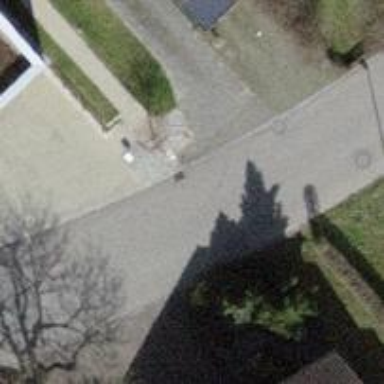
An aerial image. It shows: Paved residential road.